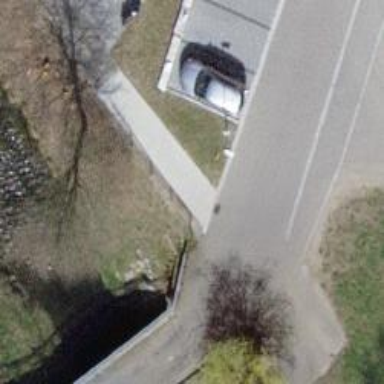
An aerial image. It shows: Residential road with asphalt surface. There is sidewalk on the left side.